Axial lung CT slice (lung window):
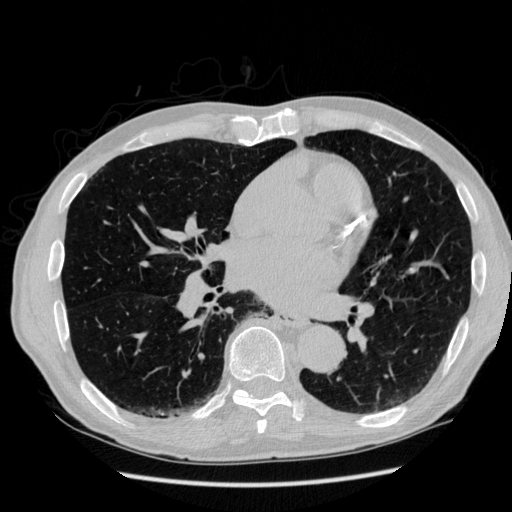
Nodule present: no